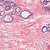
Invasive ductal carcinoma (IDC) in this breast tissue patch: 0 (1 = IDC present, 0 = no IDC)